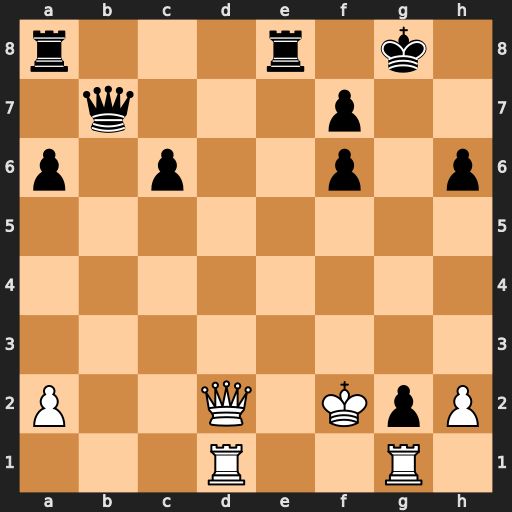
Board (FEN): r3r1k1/1q3p2/p1p2p1p/8/8/8/P2Q1KpP/3R2R1
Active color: w
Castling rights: -
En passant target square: -
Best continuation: Qxh6 Qb2+ Rd2 Qb6+ Kxg2